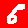
Digit: 6